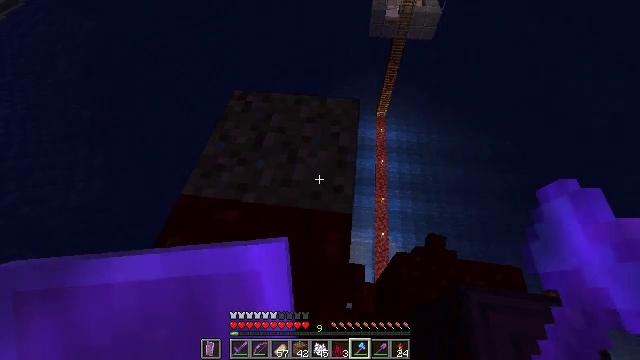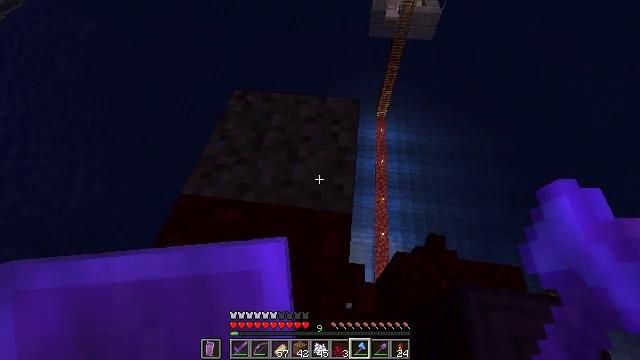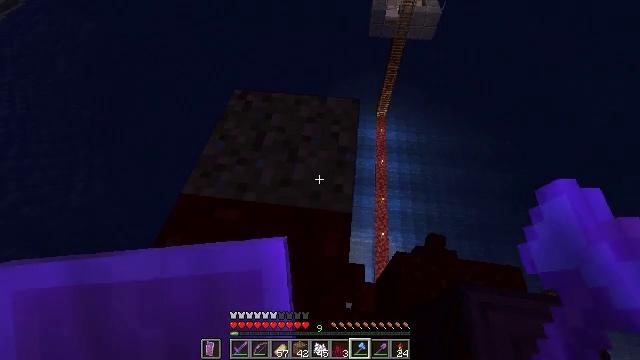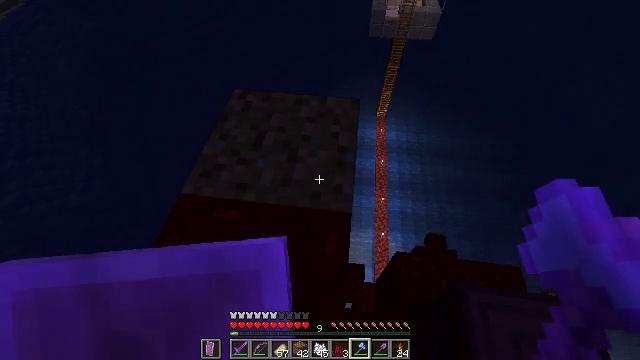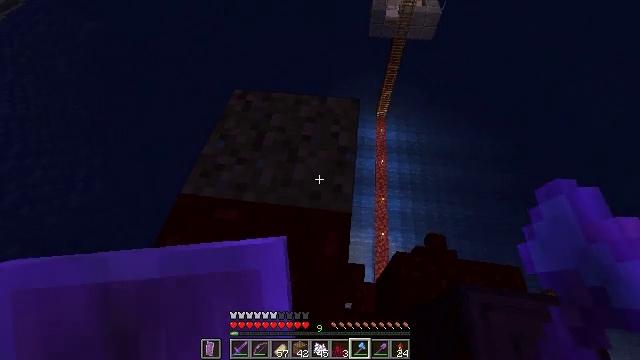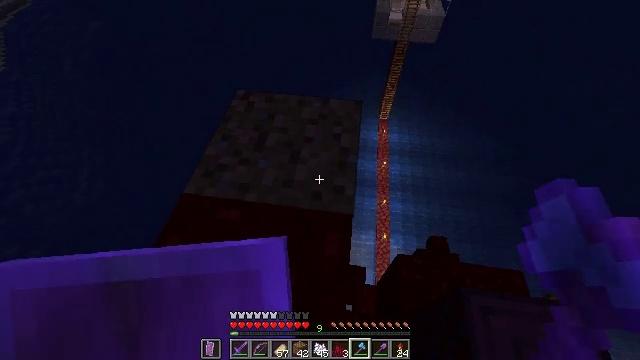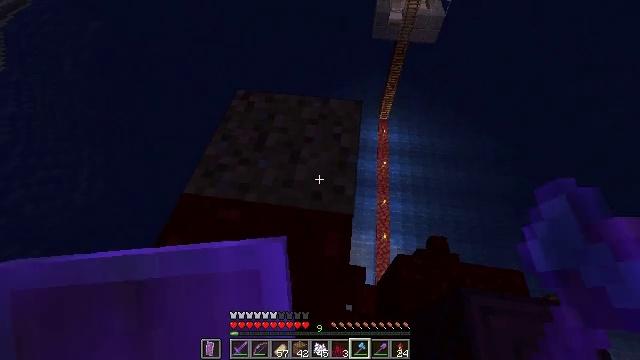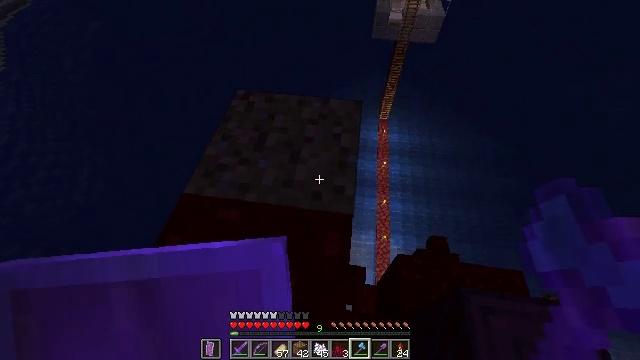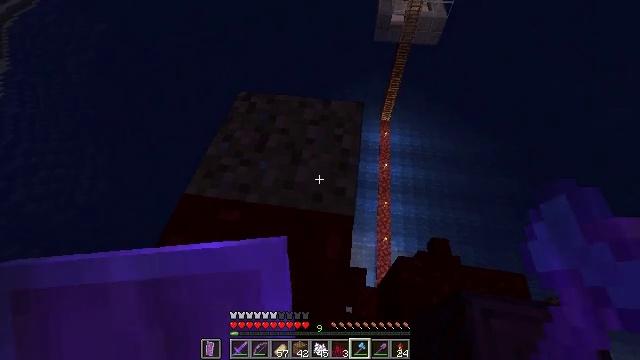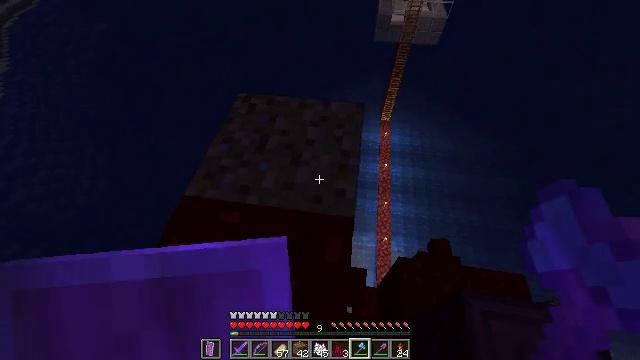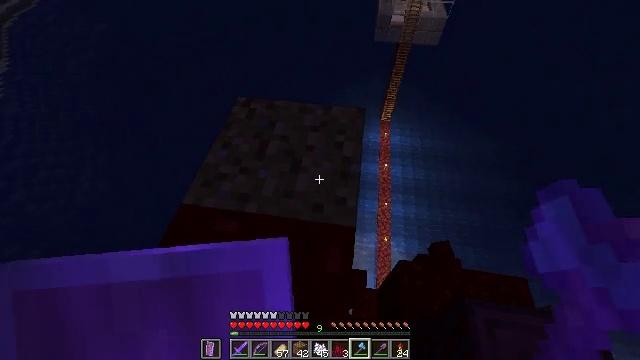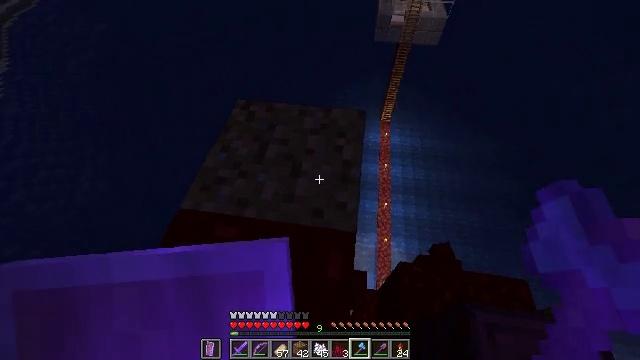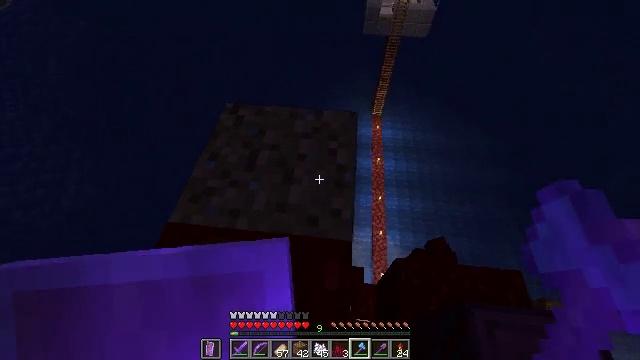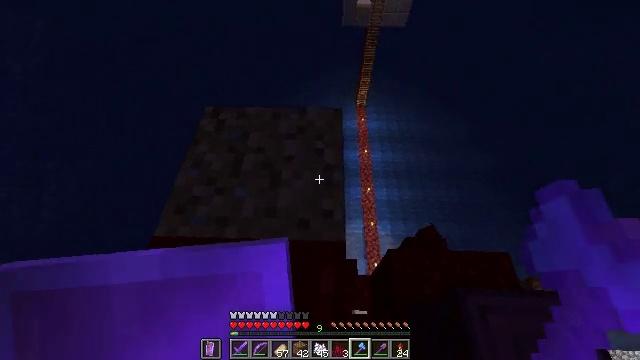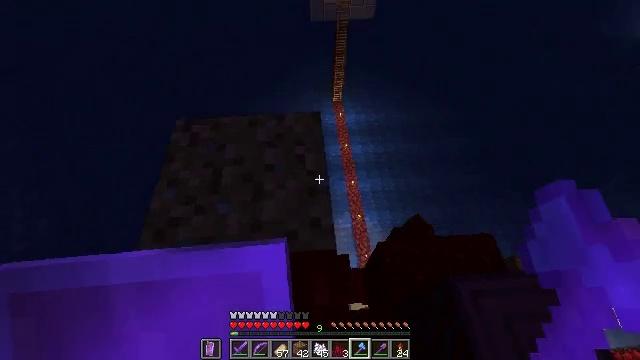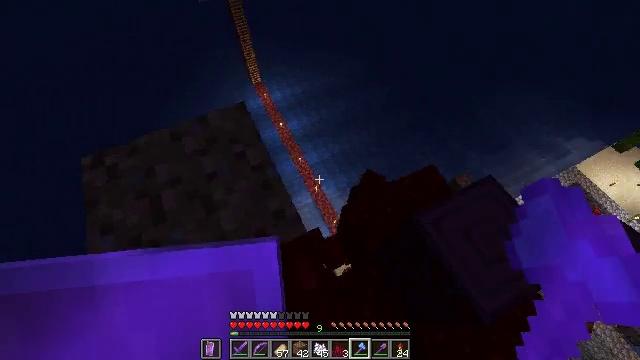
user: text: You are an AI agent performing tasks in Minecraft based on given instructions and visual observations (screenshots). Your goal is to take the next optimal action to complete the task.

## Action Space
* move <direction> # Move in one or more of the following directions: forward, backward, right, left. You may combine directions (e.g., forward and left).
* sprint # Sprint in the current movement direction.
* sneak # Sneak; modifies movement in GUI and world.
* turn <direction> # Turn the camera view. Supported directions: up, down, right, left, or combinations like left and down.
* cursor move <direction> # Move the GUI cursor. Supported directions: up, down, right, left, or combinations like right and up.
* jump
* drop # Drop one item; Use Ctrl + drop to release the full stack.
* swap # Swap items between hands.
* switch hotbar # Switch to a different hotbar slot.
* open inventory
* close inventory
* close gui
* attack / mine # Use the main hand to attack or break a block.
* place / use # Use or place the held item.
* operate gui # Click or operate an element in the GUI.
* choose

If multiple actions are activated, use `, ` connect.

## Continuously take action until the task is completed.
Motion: motion action
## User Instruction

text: Harvest nether wart blocks for resources.
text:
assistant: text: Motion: sneak
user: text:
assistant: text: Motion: sneak
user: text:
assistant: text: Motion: sneak
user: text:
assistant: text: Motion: sneak
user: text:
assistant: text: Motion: sneak
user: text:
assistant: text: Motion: sneak
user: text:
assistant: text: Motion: sneak
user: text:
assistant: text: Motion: sneak
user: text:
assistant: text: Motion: move forward, sneak
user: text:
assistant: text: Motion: move forward, sneak
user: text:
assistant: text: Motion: move forward, sneak
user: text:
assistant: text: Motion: move forward, sneak, turn right and down
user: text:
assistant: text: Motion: move forward, sneak, turn right and down
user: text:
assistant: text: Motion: move forward, sneak, turn right
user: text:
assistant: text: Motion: sneak, turn right and down
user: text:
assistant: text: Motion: sneak, turn right and down
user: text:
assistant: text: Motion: move left, sneak, turn right and down
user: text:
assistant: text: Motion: move left, sneak, turn right and down
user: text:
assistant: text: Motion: move left, sneak, turn right
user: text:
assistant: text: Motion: move left, sneak, turn right
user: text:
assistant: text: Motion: move left, sneak, turn right
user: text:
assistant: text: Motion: move left, sneak, turn right
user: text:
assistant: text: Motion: move left, sneak
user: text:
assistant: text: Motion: move left, sneak, turn right
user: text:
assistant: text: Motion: sneak, turn right and down
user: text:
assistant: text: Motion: sneak, turn right
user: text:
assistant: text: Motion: sneak, turn right and up
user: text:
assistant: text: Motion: move back, sneak, turn right and up
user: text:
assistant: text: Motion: move back, sneak, turn right and up
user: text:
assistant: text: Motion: move back, sneak, turn up